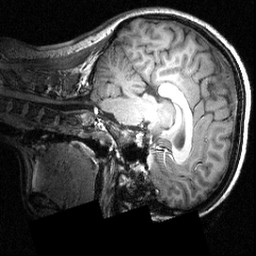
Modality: T1w
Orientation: sagittal
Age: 22
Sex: female
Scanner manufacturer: siemens
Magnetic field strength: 3.951 T
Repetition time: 1.5 s
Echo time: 0.00335 s